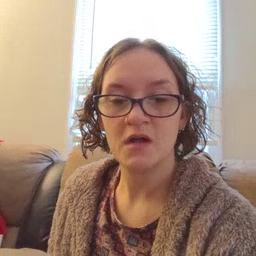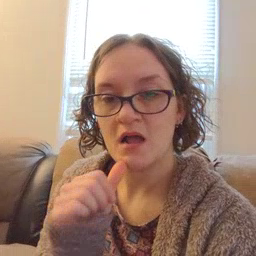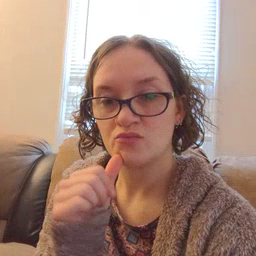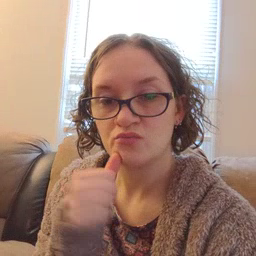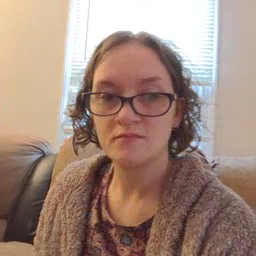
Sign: owie